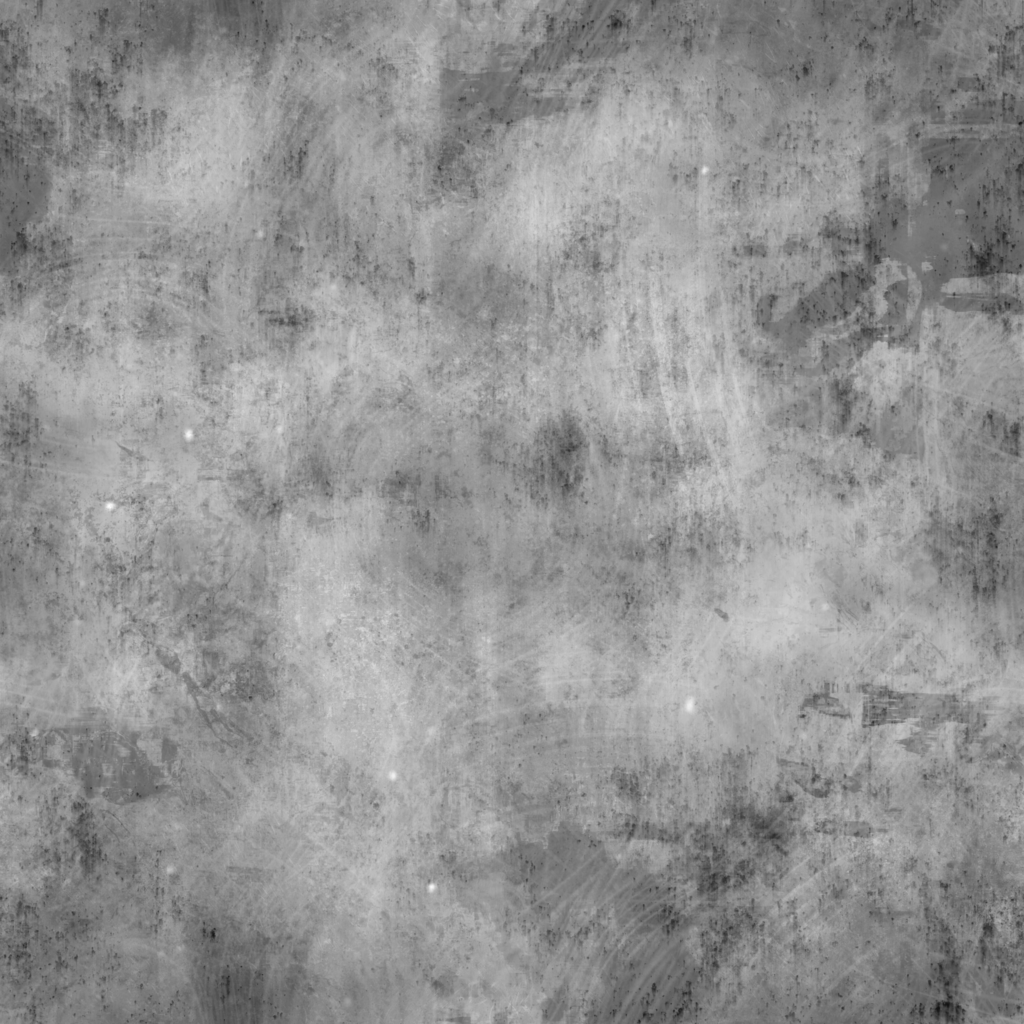
Texture map type: Displacement